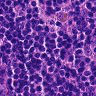
Metastatic tissue present: no